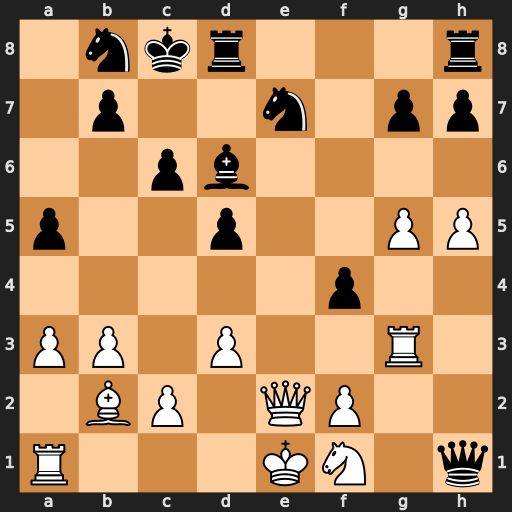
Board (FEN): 1nkr3r/1p2n1pp/2pb4/p2p2PP/5p2/PP1P2R1/1BP1QP2/R3KN1q
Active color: w
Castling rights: Q
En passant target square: -
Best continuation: Qg4+ Nf5 Rh3 Rhe8+ Kd2 Qxh3 Qxh3